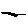
Label: line